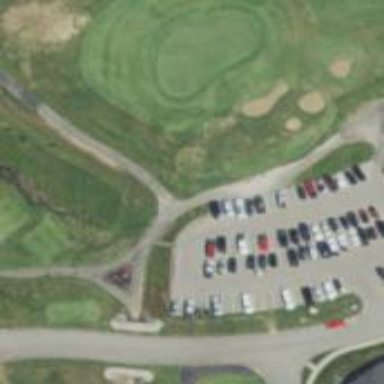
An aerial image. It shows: Pathway for golfing.